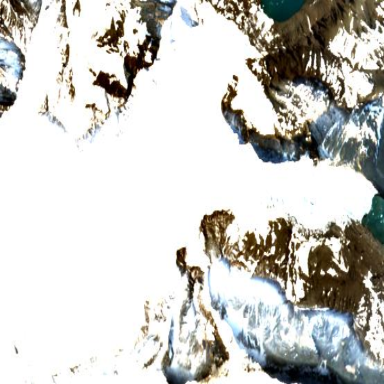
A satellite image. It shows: Majestic glacier in the distance.